Aerial crown-view tile of a tropical tree (Barro Colorado Island, Panama), acquired 20250124:
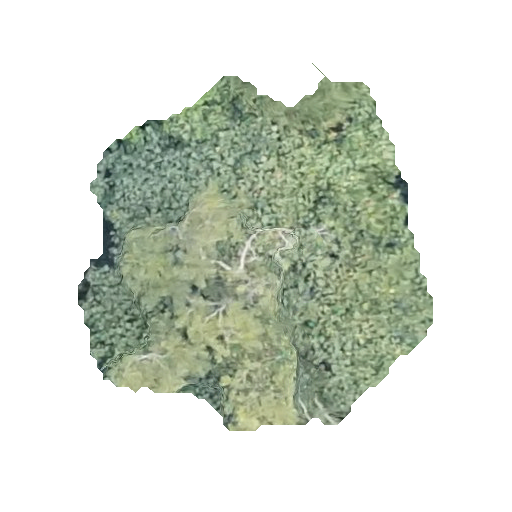
Species: Jacaranda copaia
GBIF accepted scientific name: Jacaranda copaia
Crown area: 139.196 m²